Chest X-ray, PA view. Patient: 61 years old, sex M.
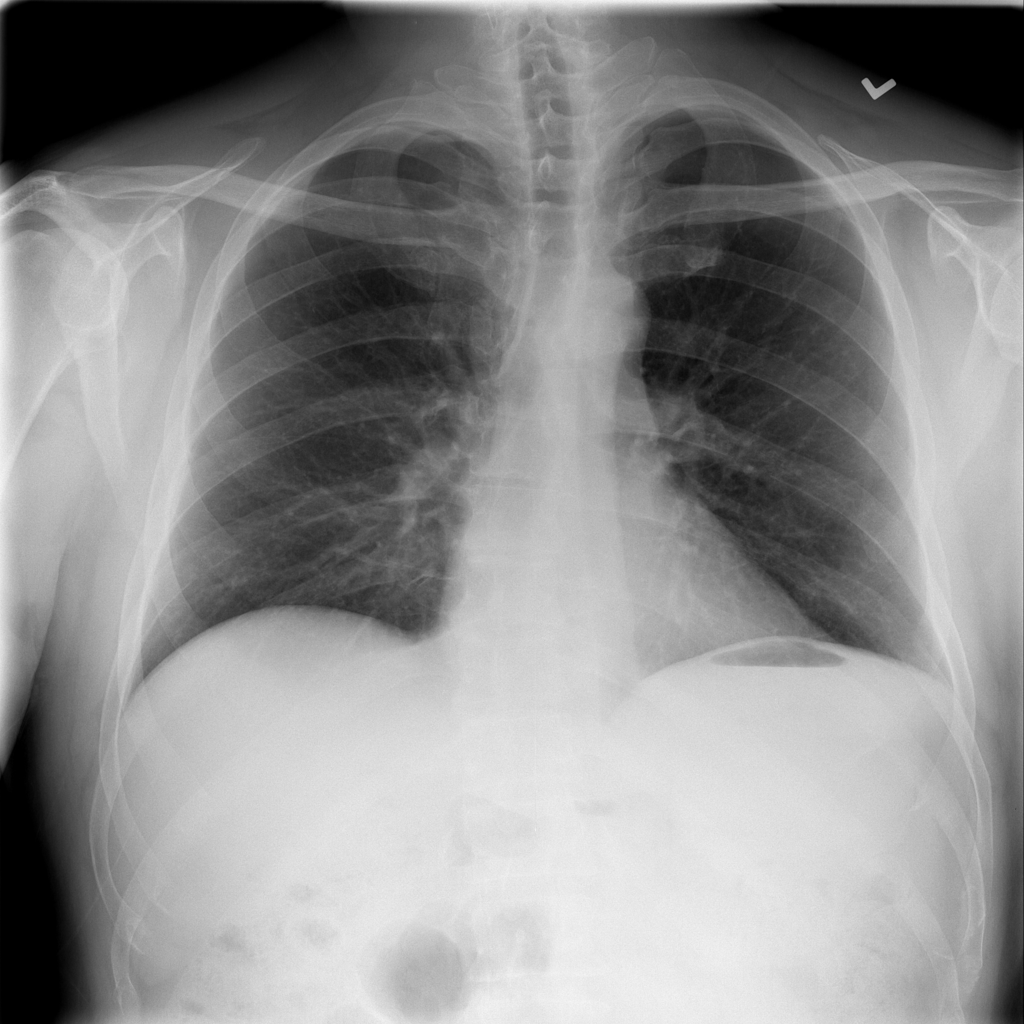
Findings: No Finding